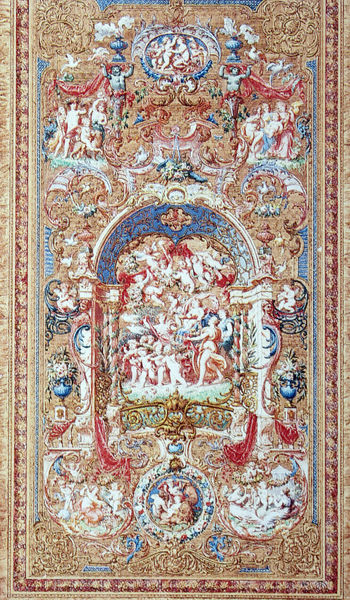
Titel: Entwurf zum Vorhang des Paradebetts von Herrenchiemsee mit der Darstellung "Triumphzug Amors"
Künstler: Wilhelm Hauschild
Schlagwörter: blau, blätter, himmel, weiß, wolken, frauen, grün, menschen, blumen, braun, bunt, szene, säulen, türkis, rot, beige, fest, muster, ornament, teppich, barock, rahmen, brüstung, gold, stickerei, gewänder, pflanzen, krone, seide, alltag, kreis, oval, rund, engel, garten, ranken, bogen, farben, rand, figuren, bordüre, wandteppich, symmetrie, dekor, floral, ornamente, vasen, foto, medaillon, orient, kreise, schnörkel, leben, hochzeit, putten, textil, szenen, gewebt, filligran, himmelfahrt, geburt, grotesken, ornamen, atlanten, menshen, webung, webmuster, suene, bäau